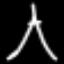
Label: The Eiffel Tower